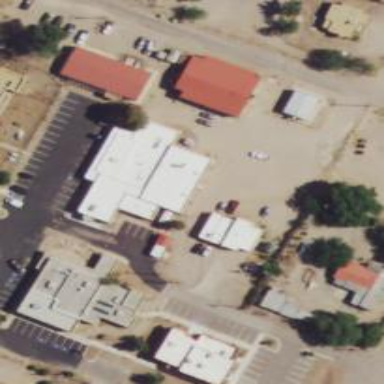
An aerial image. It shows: Post office.